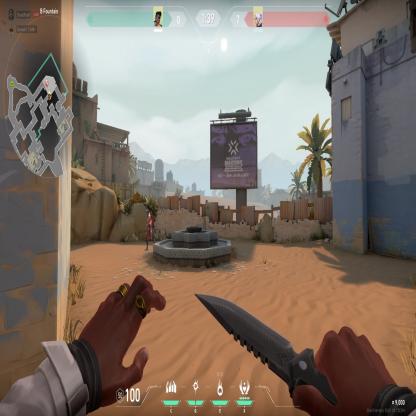
Label: enemy